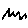
Label: zigzag